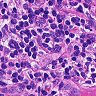
Metastatic tissue present: no